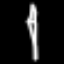
Label: pencil